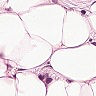
Metastatic tissue present: yes